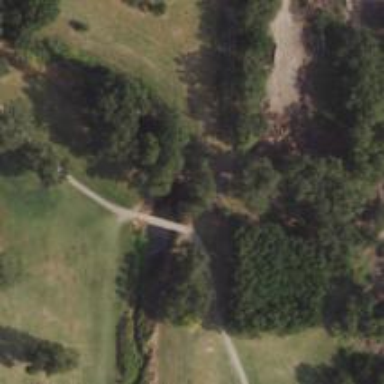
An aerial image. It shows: Path on bridge with grade 1 track type. It is path used for golf.